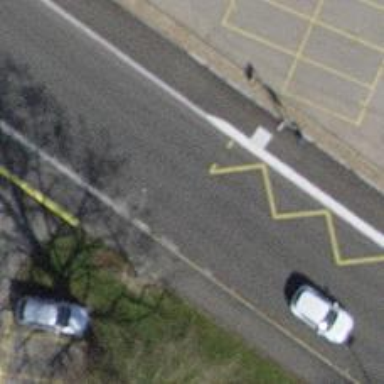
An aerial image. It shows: Public transport stop position.